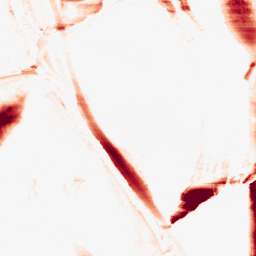
Category: morphological
Decomposition family: morphological_ellipse
Decomposition parameters: operation: opening
width: 5
height: 50
Upsampling method: cubic_catmull_rom
Upsampling parameters: scale: 2
Upsampling scale: 2